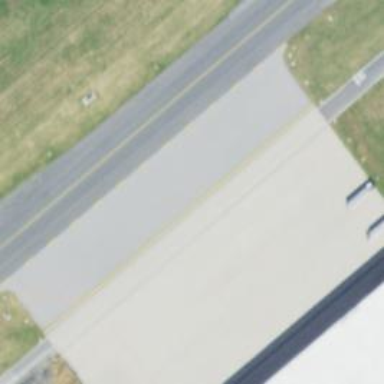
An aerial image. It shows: Apron at the airport.